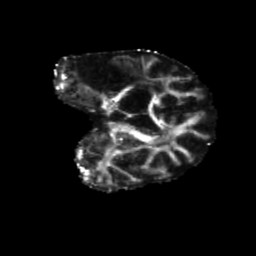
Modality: FA
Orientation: coronal
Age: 54
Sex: male
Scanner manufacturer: siemens
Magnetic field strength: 3 T
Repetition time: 5.25 s
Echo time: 0.08 s